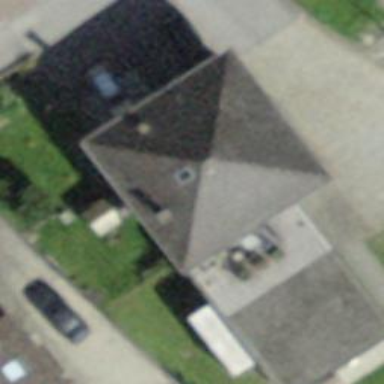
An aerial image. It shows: House with pyramidal roof shape.